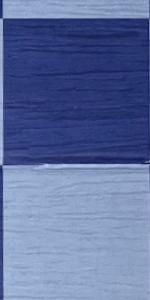
Label: Empty